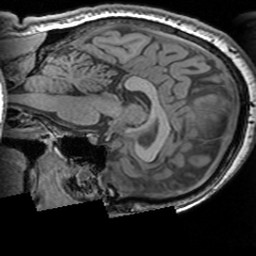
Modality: T1w
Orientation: sagittal
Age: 28
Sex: male
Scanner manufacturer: siemens
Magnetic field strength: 3 T
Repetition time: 1.63 s
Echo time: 0.00311 s